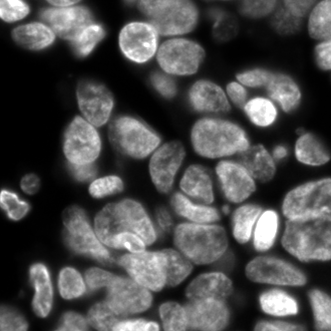
Tissue sample: ovarian
Magnification: 10.0x
Cell type: Epithelial cells
Senescence state: senescent